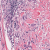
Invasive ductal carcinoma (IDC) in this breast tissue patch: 1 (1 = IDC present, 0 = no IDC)